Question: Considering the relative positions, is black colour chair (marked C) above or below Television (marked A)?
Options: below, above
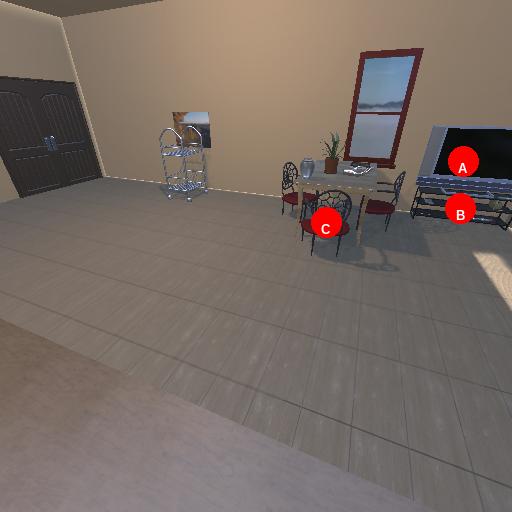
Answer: below